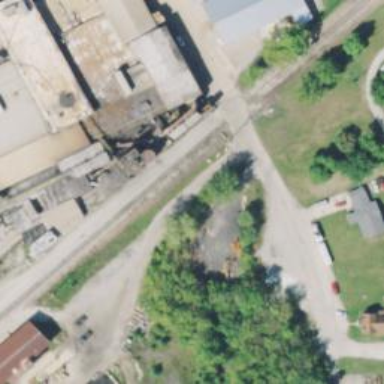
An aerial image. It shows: Abandoned railway spur.